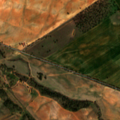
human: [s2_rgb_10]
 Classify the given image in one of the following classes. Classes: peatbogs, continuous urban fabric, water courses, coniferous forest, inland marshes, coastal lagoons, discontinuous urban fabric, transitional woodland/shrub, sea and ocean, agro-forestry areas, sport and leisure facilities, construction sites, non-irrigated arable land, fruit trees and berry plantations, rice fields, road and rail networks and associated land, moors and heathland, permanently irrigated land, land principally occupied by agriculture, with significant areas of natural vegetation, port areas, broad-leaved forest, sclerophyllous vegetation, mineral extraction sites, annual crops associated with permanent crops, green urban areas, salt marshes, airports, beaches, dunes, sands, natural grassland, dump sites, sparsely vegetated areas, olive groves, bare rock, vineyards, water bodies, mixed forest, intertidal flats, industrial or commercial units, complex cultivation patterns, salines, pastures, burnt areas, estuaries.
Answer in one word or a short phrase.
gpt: non-irrigated arable land, olive groves, land principally occupied by agriculture, with significant areas of natural vegetation, transitional woodland/shrub